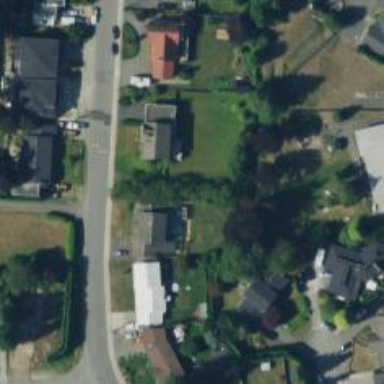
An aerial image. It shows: Detached building.